Question: I would like to remove existing annotation from mapview. Scenerio is to click on existing annotation callout part (disclosureindicator button) and it would lead user to another viewcontroller and shows a button you could remove the selected annotation. Actually, I am working on to create exactly same google map application, that is part I am struggling now. Any help would be appreciated!
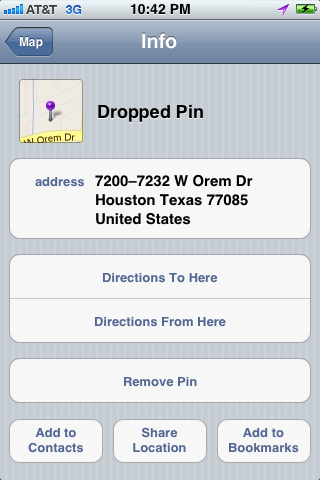
Answer: The MKMapView class has two methods you need to add/remove annotations:
'''
addAnnotation: id <MKAnnotation>
removeAnnotation: id <MKAnnotation>
'''
You'd create a class that implements the protocol MKAnnotation. Here's an example in another SO question: <URL>